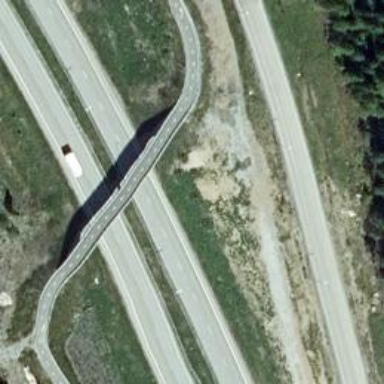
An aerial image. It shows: Asphalt motorway.